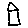
Label: house